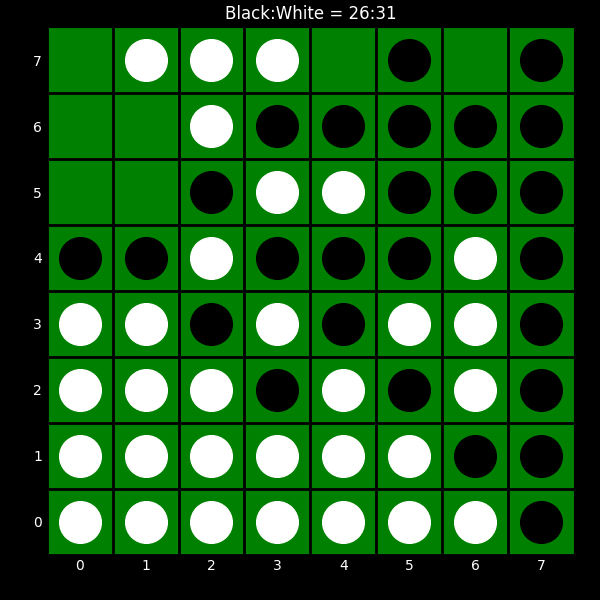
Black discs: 26
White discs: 31